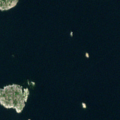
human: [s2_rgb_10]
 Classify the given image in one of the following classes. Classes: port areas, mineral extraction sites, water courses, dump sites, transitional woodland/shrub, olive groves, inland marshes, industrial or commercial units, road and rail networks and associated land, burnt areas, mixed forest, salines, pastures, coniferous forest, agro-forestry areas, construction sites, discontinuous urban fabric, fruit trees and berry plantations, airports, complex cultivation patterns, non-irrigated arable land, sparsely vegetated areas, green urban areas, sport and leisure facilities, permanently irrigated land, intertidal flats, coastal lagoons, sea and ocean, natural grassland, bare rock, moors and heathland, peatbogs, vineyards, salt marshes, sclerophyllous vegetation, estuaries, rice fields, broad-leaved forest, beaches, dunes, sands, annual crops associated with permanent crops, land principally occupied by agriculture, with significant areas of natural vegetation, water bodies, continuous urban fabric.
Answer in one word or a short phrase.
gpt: sea and ocean